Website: crate-barrel
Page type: account-selection
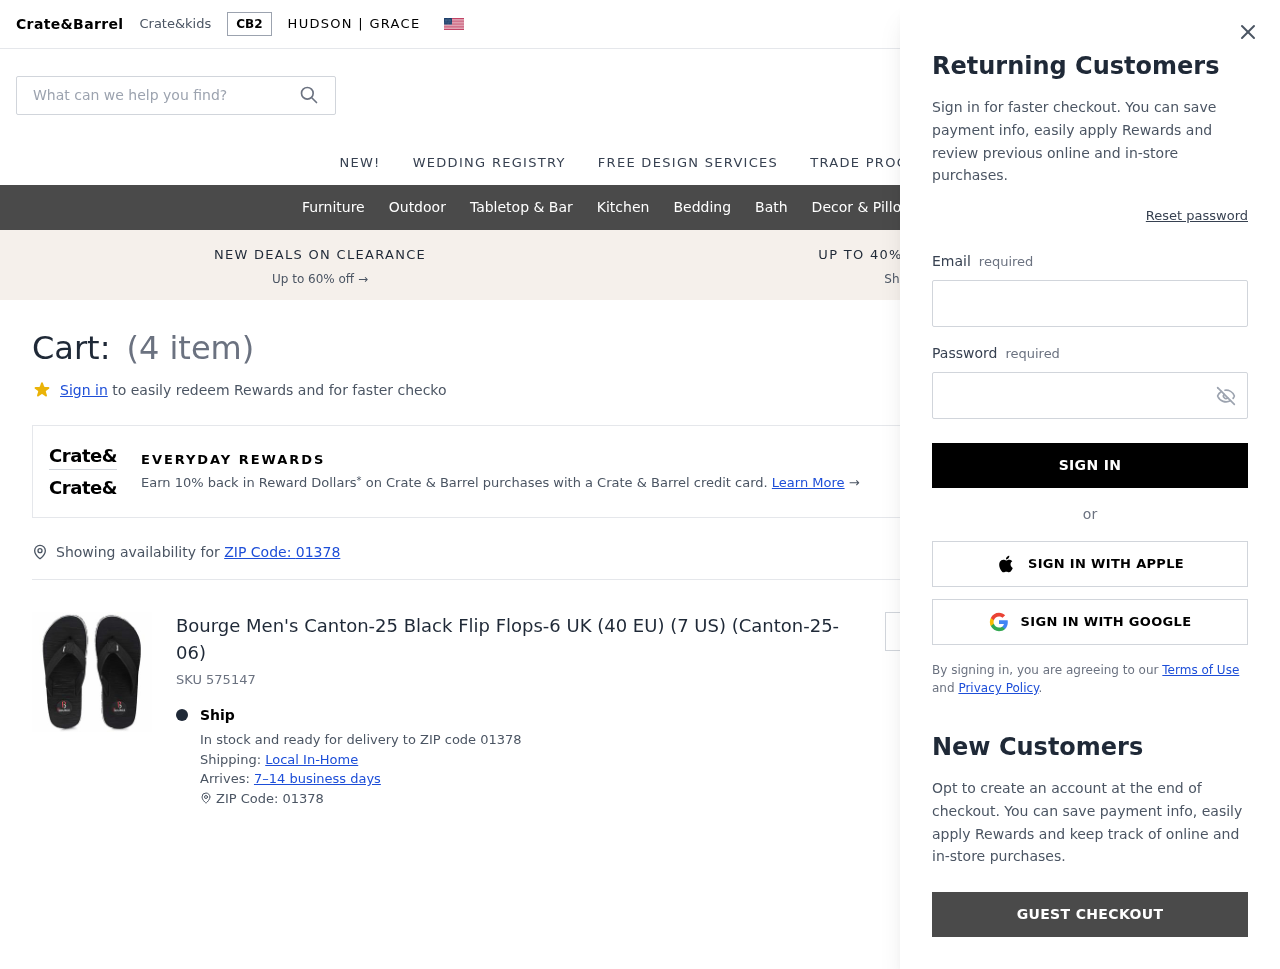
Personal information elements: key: PII_EMAIL
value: thomas_white@gmail.com
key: PII_POSTCODE
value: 01378
Product elements: key: PRODUCT1_NAME
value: Bourge Men's Canton-25 Black Flip Flops-6 UK (40 EU) (7 US) (Canton-25-06)
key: PRODUCT1_QUANTITY
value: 4
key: PRODUCT1_SKU
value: SKU 575147
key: PRODUCT1_ORIGINAL_PRICE
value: $34.99
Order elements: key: ORDER_NUM_ITEMS
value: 4
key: ORDER_SUBTOTAL
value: $111.96
Search elements: key: HEADER_SEARCH
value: What can we help you find?